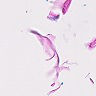
Metastatic tissue present: no